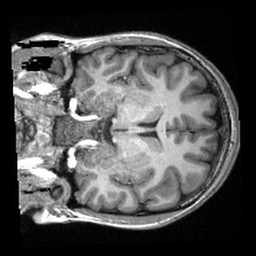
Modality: T1w
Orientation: coronal
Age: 19
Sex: female